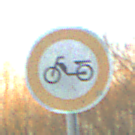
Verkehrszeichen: VerbotMofas
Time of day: SunriseSunset
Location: Outdoor (Nature)
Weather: Clear
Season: Winter
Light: Natural